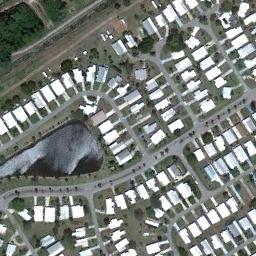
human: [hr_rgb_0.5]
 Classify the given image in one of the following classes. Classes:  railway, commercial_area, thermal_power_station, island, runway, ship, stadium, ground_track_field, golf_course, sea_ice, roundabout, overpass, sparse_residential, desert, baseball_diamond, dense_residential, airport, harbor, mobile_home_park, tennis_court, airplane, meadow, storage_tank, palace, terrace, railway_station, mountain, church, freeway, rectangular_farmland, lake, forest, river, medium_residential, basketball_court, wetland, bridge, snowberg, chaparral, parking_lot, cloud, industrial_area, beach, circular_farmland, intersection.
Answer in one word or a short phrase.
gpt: mobile_home_park